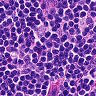
Metastatic tissue present: no